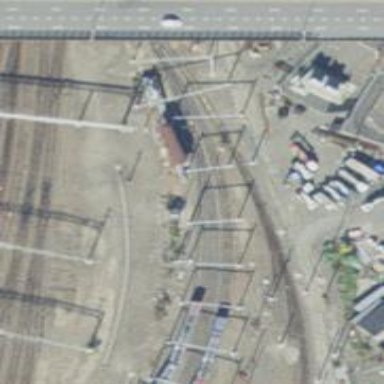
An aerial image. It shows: Rail yard with electrified contact lines for the railway.